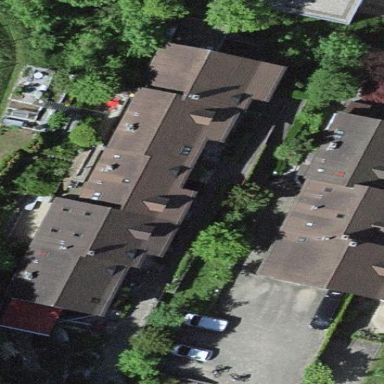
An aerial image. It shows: Terrace building.